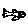
Label: fish